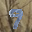
Label: 9